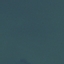
Land use / land cover class: SeaLake